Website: macys
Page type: customer-info-address
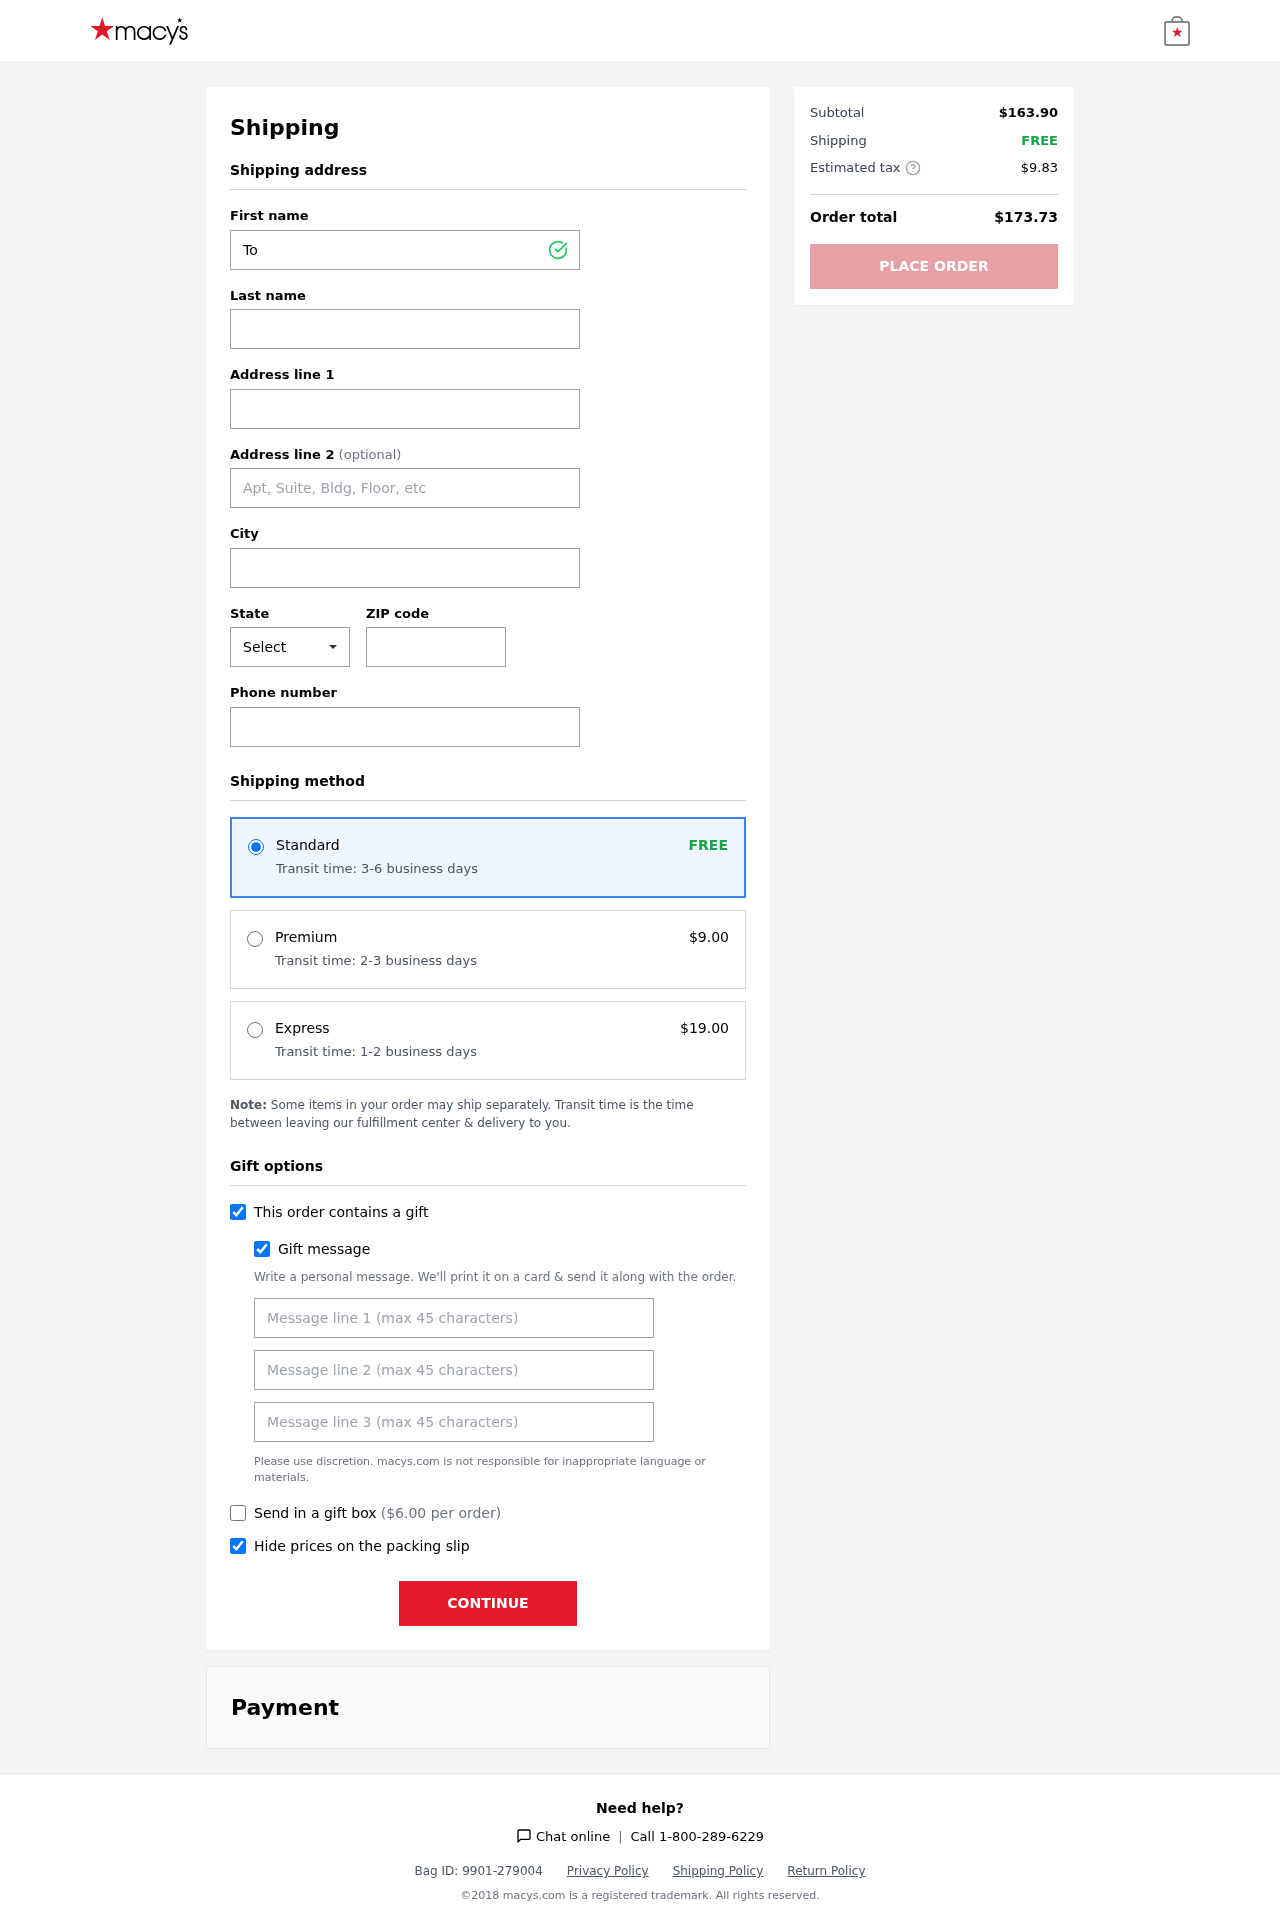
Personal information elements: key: PII_CITY
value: North Robert
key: PII_FIRSTNAME
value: Tonya
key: PII_GIFT_MESSAGE
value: Happy birthday, Stephanie! I saw these gorgeous Chelsea boots in pale blue and immediately thought of you—perfect for all your adventures ahead! I hope they bring a little extra joy to your special day!  Tonya
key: PII_LASTNAME
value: Lane
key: PII_PHONE
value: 3328227684
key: PII_POSTCODE
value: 49123
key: PII_STATE_ABBR
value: MS
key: PII_STREET
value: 3920 Armstrong Keys Apt. 781
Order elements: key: ORDER_SHIPPING_STANDARD
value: FREE
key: ORDER_SHIPPING_STANDARD_TIME
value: Transit time: 3-6 business days
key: ORDER_SHIPPING_PREMIUM
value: $9.00
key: ORDER_SHIPPING_PREMIUM_TIME
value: Transit time: 2-3 business days
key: ORDER_SHIPPING_EXPRESS
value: $19.00
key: ORDER_SHIPPING_EXPRESS_TIME
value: Transit time: 1-2 business days
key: ORDER_GIFT_BOX_FEE
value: $6.00
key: ORDER_SUBTOTAL
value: $163.90
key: ORDER_SHIPPING_COST
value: FREE
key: ORDER_TAX
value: $9.83
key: ORDER_TOTAL
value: $173.73